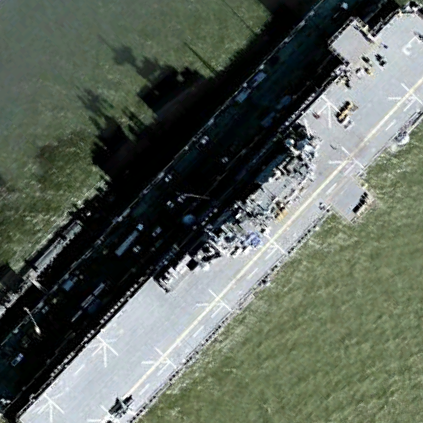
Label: assault